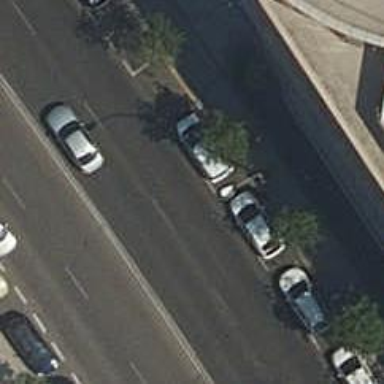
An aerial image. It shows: Taxi stand.